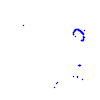
Particle: pion